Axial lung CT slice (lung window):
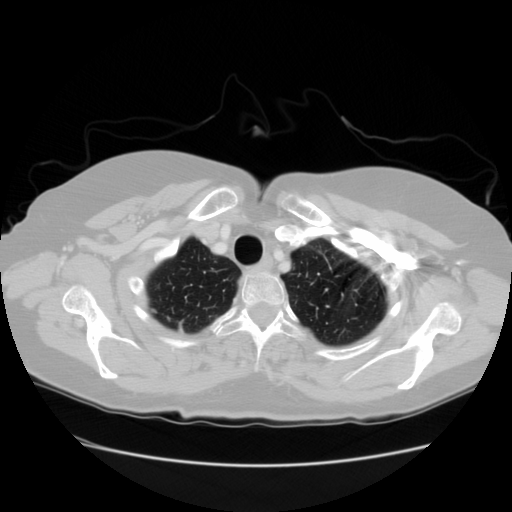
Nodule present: no